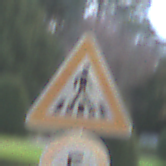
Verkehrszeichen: FussgaengerueberwegLinks
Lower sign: Geschwindigkeit5
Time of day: MorningAfternoon
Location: Roofed (Urban)
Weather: PartlyCloudy
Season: NotSpecified
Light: Natural